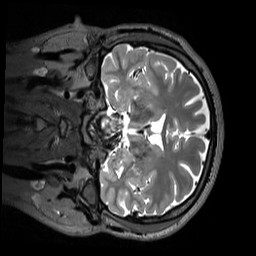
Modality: T2w
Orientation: coronal
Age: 21
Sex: male
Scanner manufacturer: siemens
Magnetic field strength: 3 T
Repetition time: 3.2 s
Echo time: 0.412 s